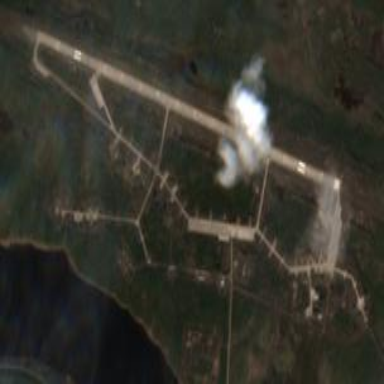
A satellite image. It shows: Military airfield located within larger aerodrome area.